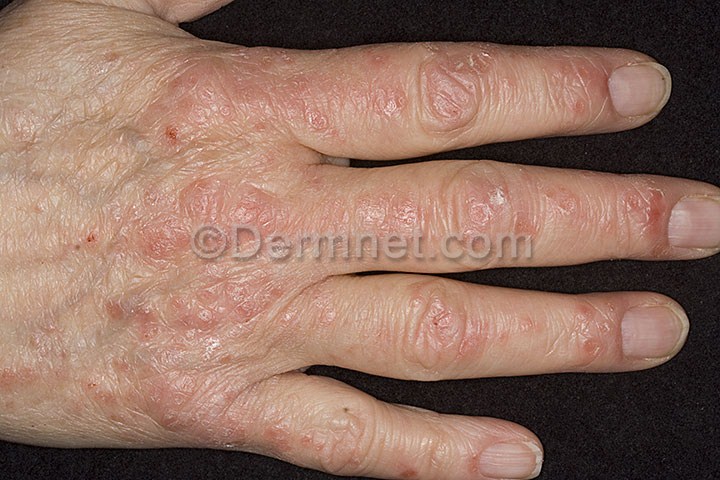
Disease: Psoriasis pictures Lichen Planus and related diseases